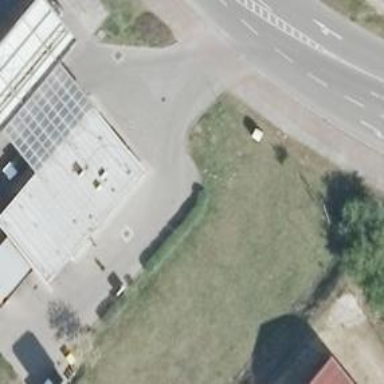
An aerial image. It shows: Road leading to fuel service station.